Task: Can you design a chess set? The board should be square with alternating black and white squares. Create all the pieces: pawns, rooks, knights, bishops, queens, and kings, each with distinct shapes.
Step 2730:
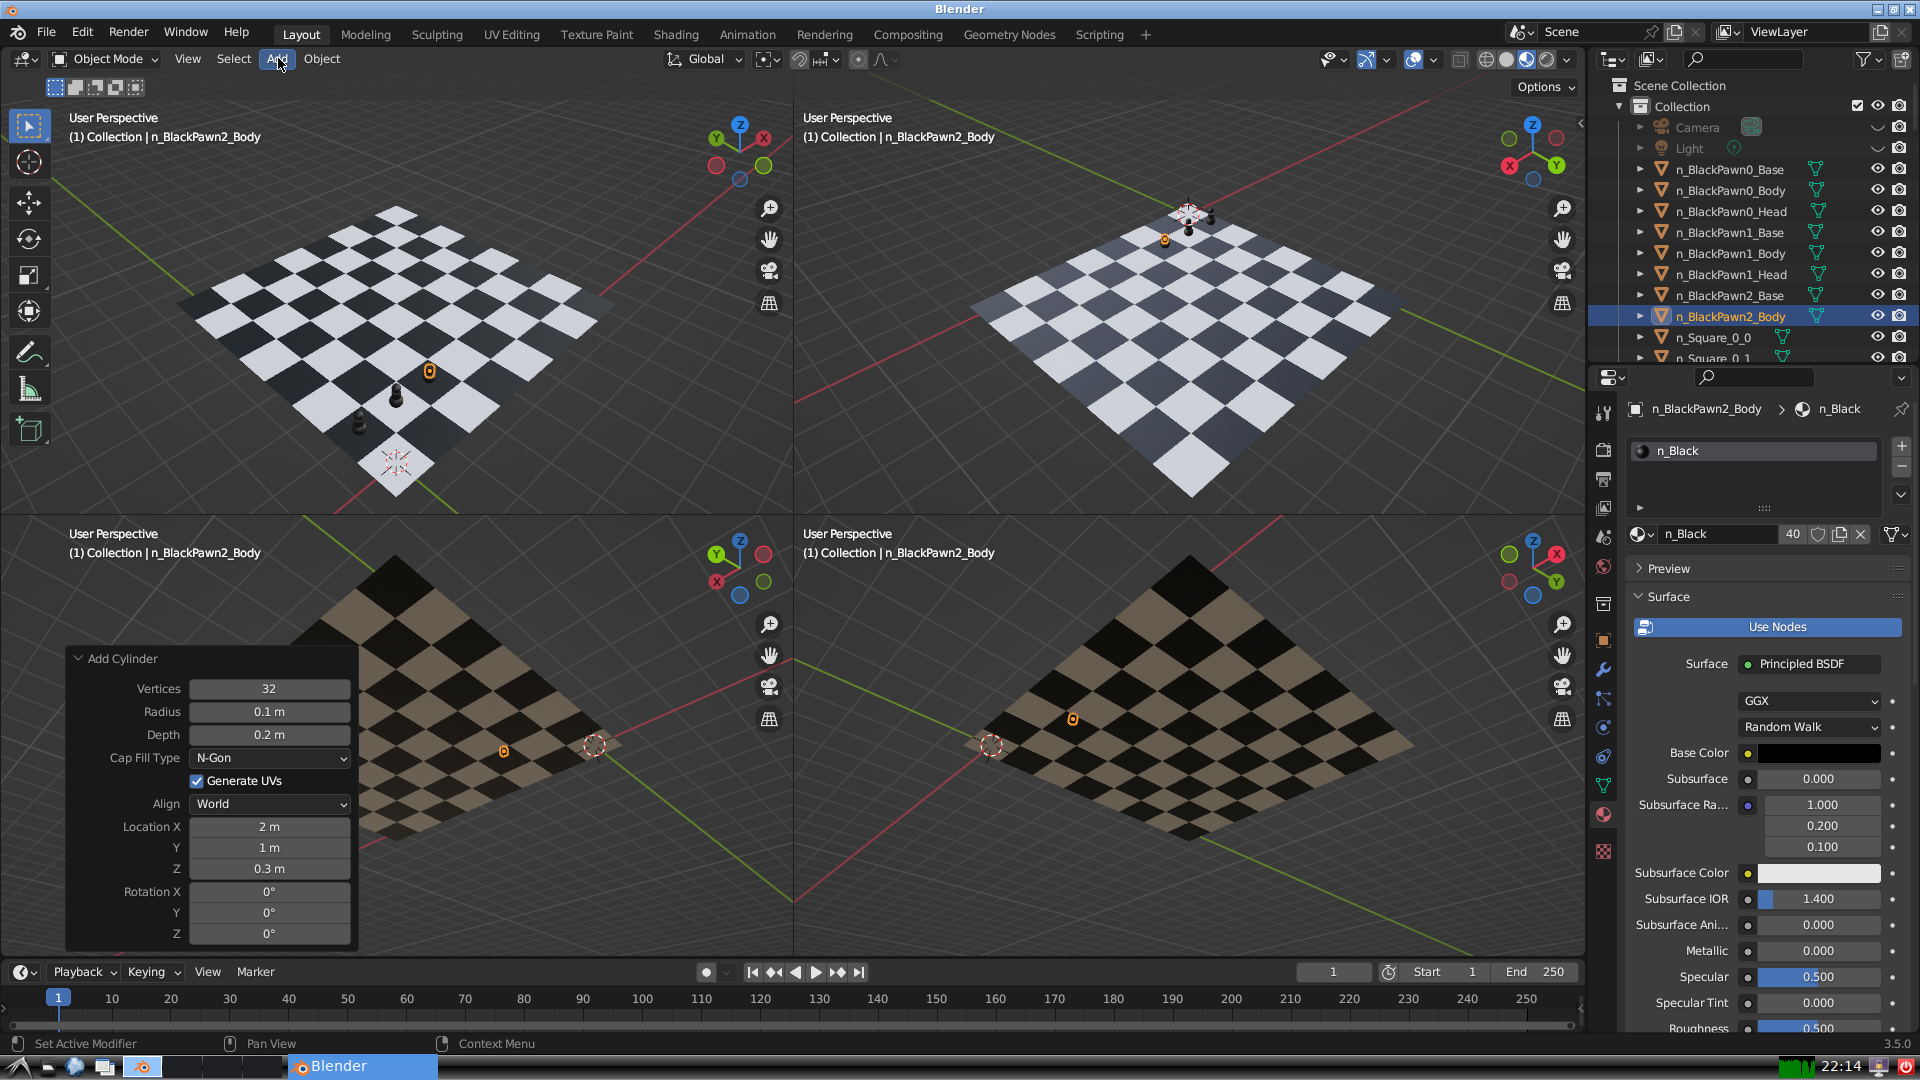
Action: click: no